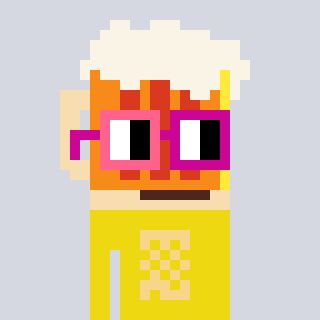
a pixel art character with square pink and red glasses, a beer-shaped head and a yellow-colored body on a cool background